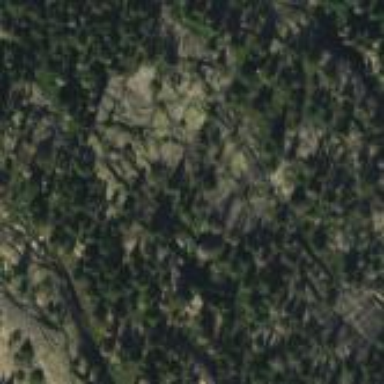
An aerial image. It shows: Landscape of bare rock.